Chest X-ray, PA view. Patient: 73 years old, sex M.
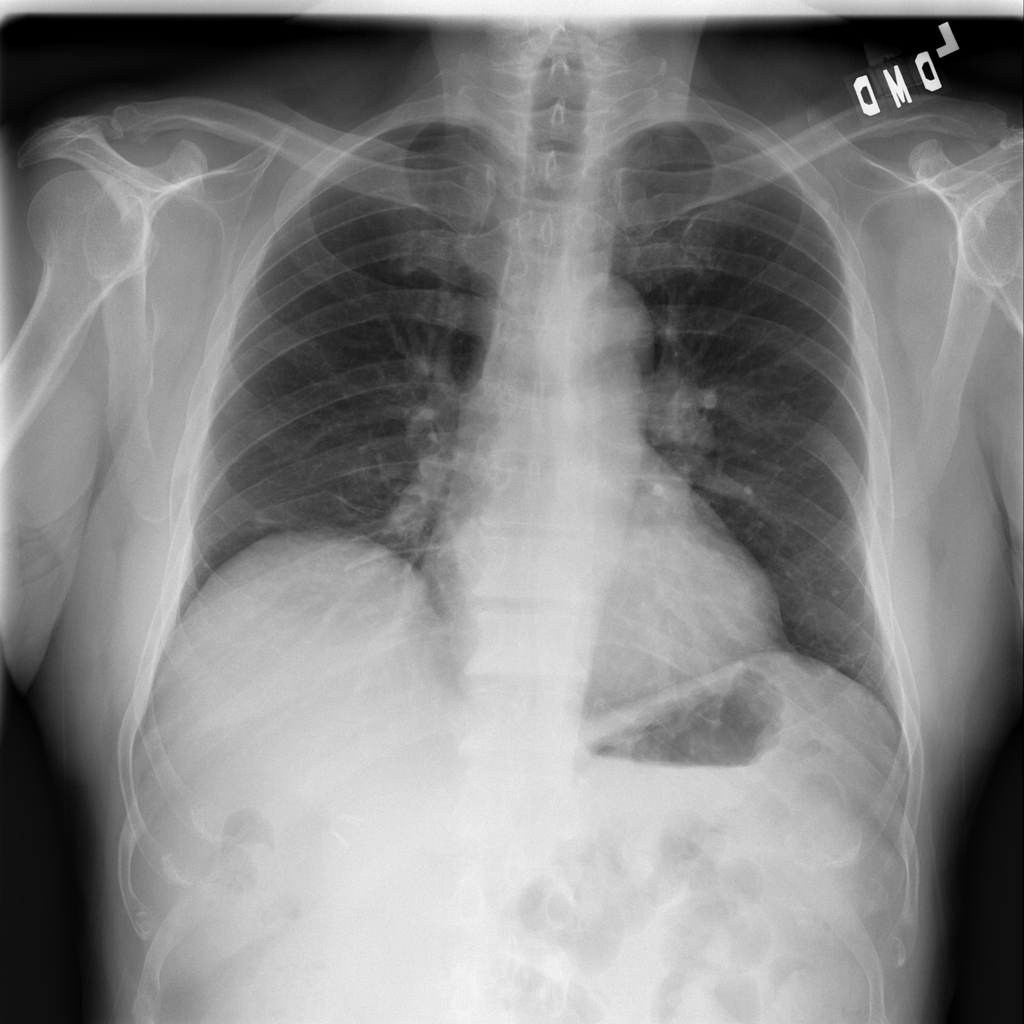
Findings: No Finding